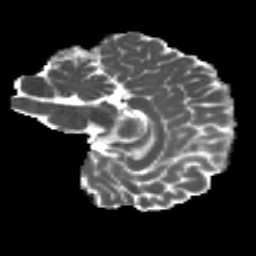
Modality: MD
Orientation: sagittal
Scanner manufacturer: siemens
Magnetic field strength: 3 T
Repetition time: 4.16 s
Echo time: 0.0806 s